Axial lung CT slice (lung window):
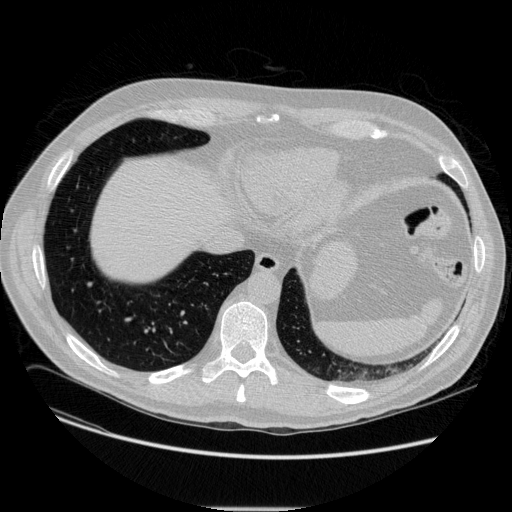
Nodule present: no